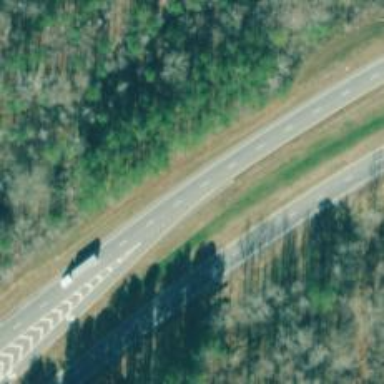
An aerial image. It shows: Expressway with asphalt surface classified as trunk highway.